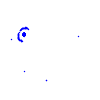
Particle: electron